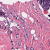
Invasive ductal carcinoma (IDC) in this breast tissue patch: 0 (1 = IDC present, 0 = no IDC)